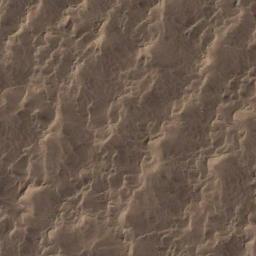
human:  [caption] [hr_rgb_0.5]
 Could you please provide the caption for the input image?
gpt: This is a yellow desert with wavy stripes .

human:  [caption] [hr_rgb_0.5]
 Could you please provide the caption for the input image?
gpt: The desert has deep yellow sand and some sand ripples .

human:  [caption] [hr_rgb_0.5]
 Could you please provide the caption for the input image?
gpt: The desert is full of yellow sand .

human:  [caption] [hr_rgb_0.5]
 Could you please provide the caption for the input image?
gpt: The color of this desert is orange .

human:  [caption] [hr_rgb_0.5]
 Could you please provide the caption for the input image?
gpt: A brown desert with many mounds .